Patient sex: M
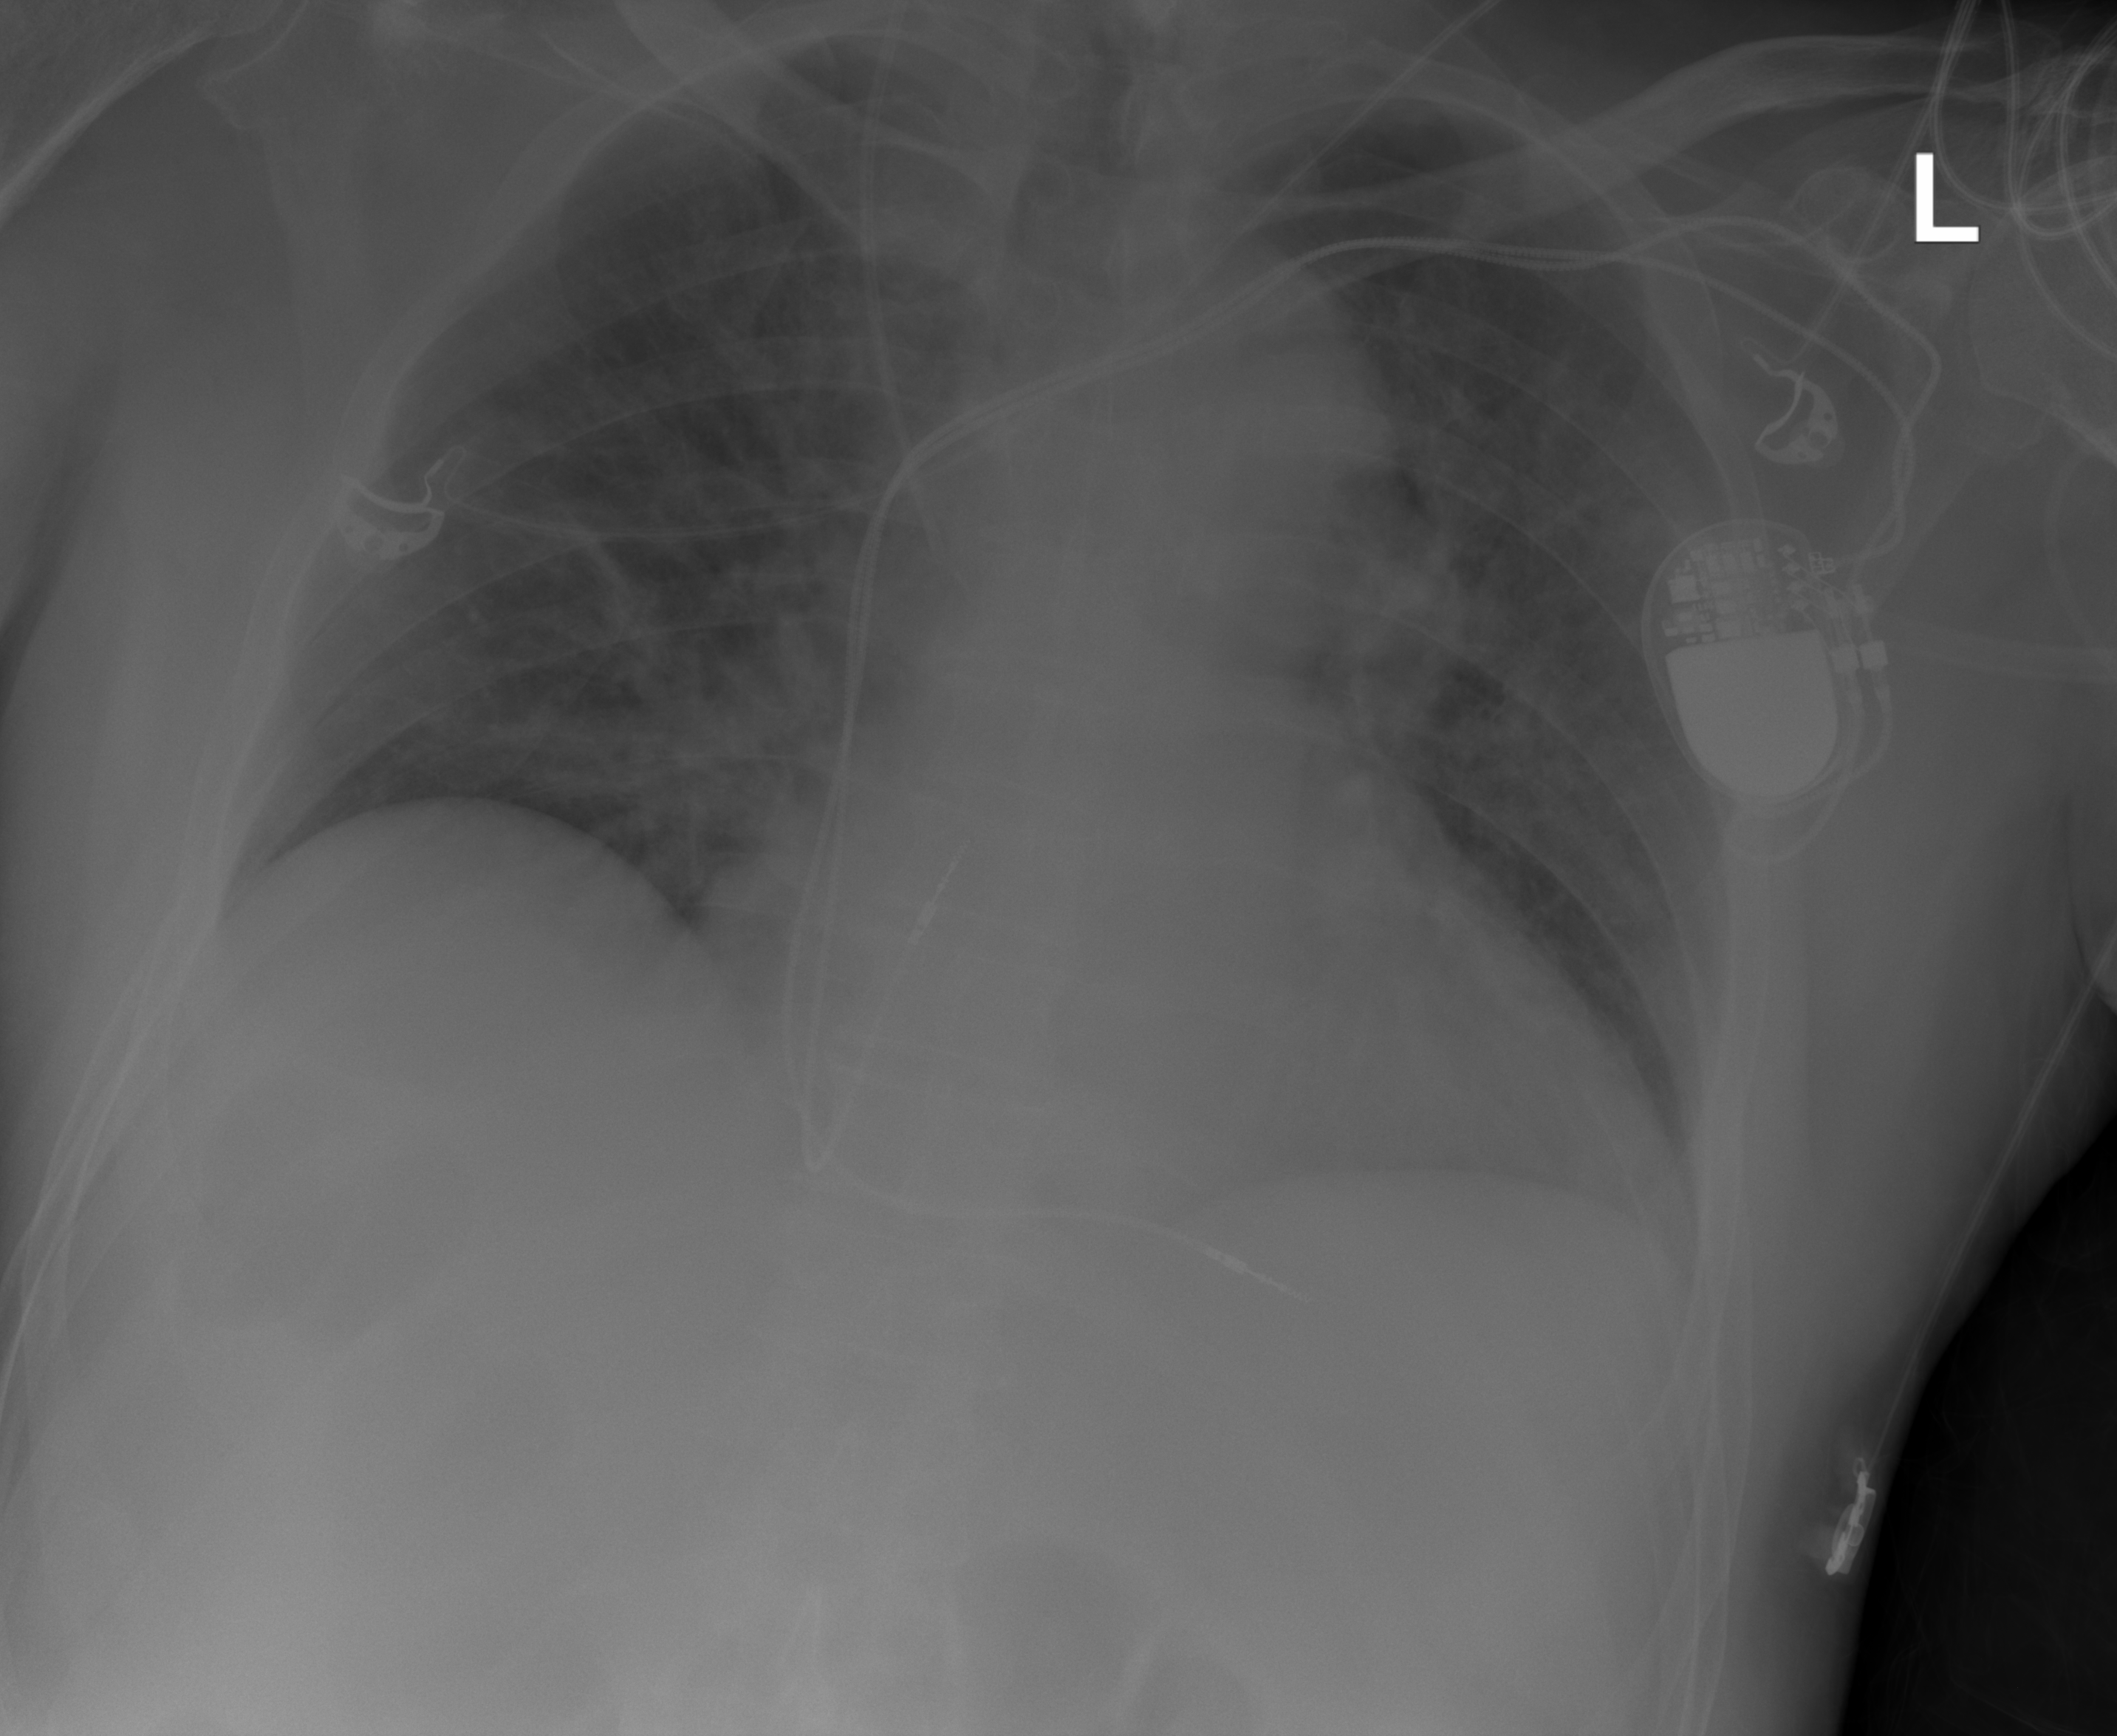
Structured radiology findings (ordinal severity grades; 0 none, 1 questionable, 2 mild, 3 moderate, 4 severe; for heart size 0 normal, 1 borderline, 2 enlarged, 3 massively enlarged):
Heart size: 2
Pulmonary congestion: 3
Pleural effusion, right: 0
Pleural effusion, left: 0
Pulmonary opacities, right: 2
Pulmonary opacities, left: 2
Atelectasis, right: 2
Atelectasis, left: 0